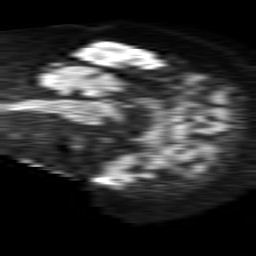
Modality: TRACE
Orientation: sagittal
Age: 48
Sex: male
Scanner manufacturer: philips
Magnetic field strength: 1.5 T
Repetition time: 4.6 s
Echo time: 0.08631 s